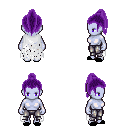
a pixel art fantasy rpg character, female body template, dark elf, purple skin, white tattered cape, metal pants, purple long topknot hairstyle, black slippers, four views (front, back, left, right), 2x2 character sprite sheet, small pixel art, hard edges, no anti-aliasing